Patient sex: M
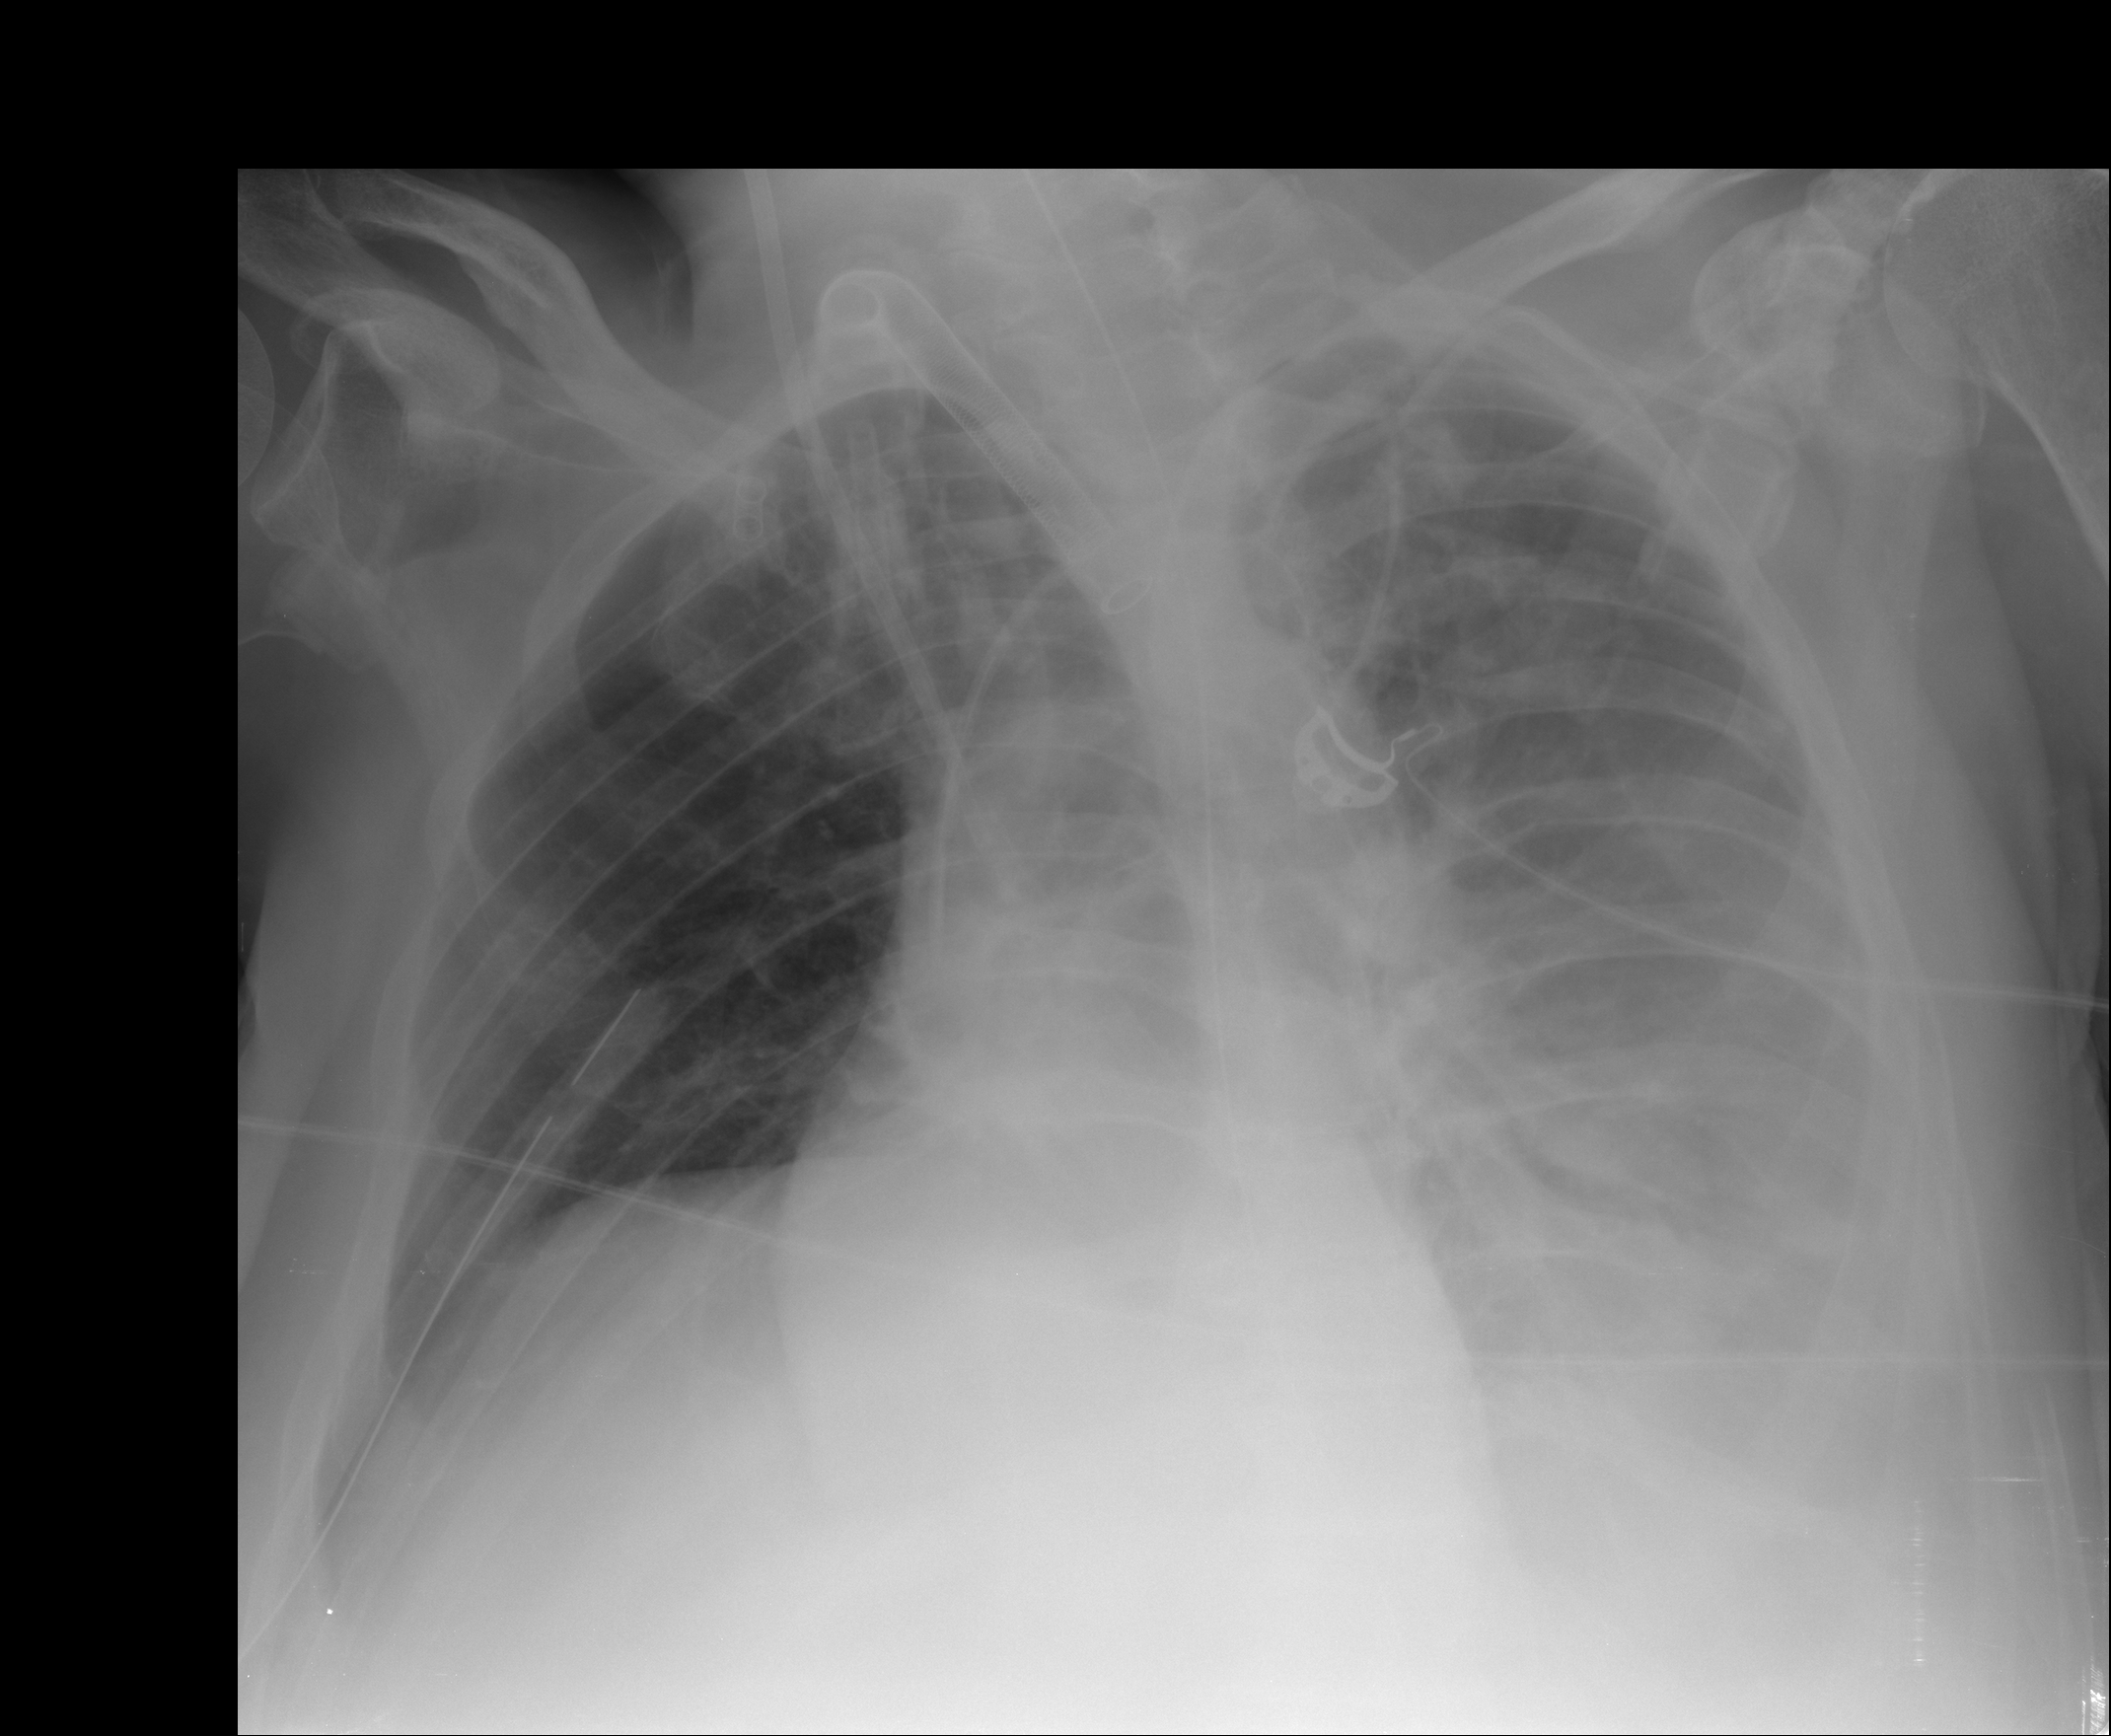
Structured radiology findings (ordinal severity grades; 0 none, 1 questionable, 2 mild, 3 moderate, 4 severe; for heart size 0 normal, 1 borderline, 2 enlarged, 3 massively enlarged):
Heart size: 0
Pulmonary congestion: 2
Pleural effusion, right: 2
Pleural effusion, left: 3
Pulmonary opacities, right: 0
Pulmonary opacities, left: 0
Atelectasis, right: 2
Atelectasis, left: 3